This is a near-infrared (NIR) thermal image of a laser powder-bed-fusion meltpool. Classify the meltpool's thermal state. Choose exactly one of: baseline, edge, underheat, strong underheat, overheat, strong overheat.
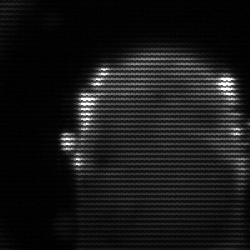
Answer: baseline